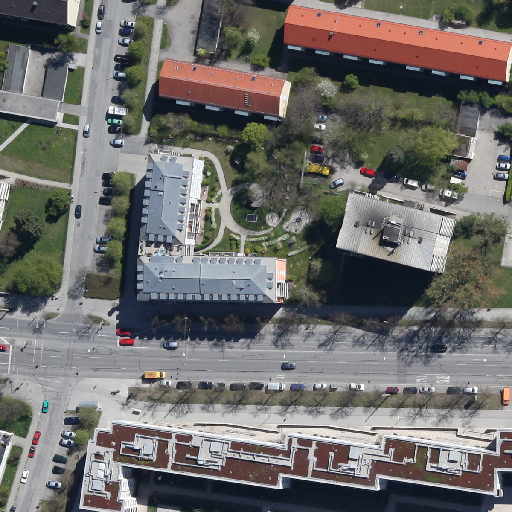
Referring expression: sidewalk